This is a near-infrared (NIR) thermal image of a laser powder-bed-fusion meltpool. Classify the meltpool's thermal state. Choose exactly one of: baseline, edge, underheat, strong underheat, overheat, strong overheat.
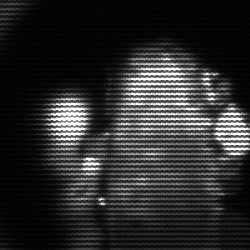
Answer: strong underheat